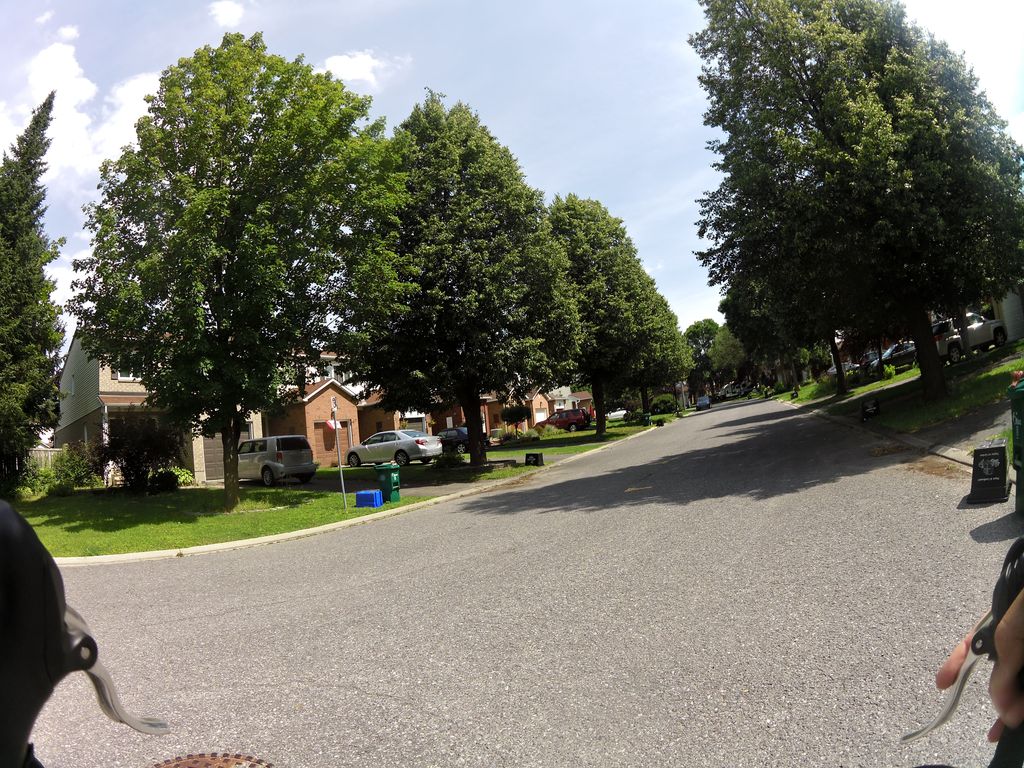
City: ottawa-gatineau